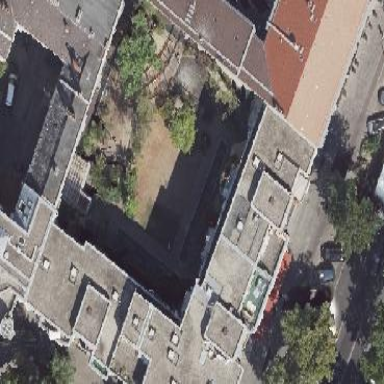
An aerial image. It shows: Part of building.